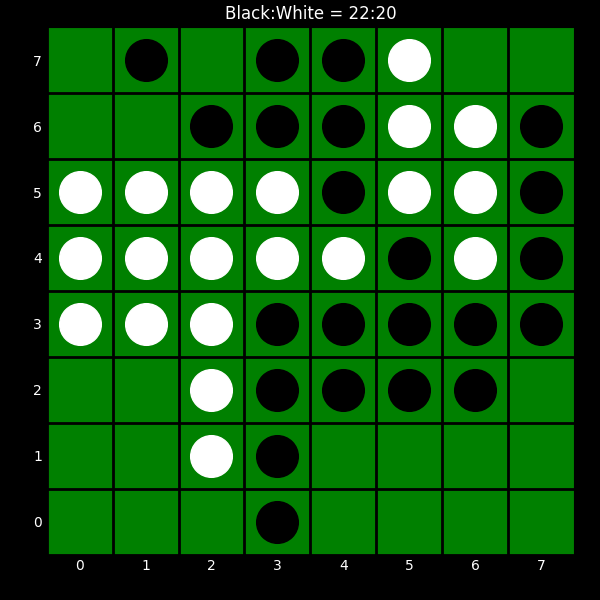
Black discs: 22
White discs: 20